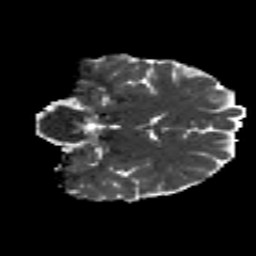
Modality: MD
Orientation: coronal
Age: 19
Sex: male
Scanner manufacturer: siemens
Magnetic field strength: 3 T
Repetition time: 8.8 s
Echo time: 0.085 s